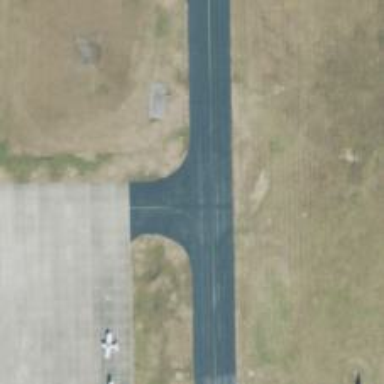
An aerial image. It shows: View of taxiway at the airport.